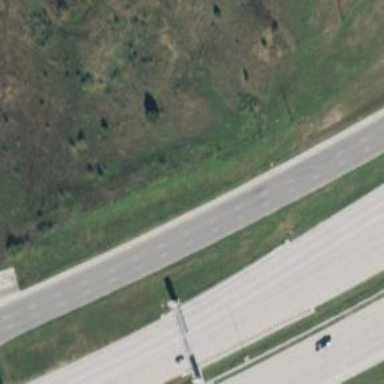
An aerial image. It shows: Secondary road with frontage road alongside.